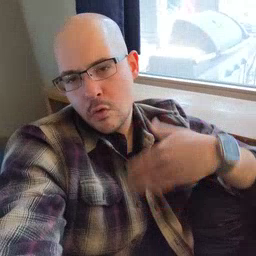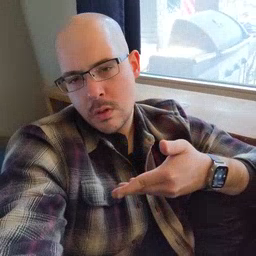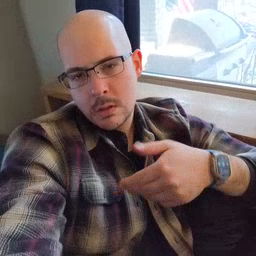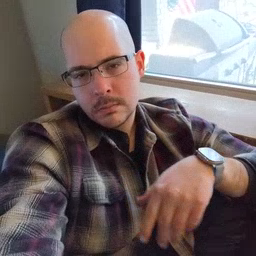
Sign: all